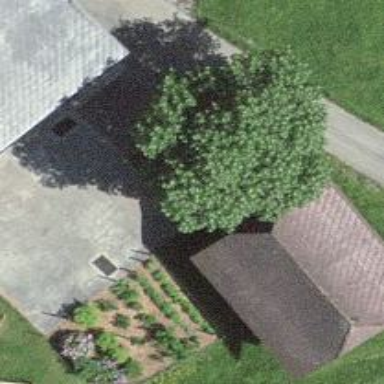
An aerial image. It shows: Farm.